Interaction volume radius: 5 \u00c5
Interaction volume height: 20 \u00c5
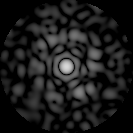
Disorder parameter: 0.8543